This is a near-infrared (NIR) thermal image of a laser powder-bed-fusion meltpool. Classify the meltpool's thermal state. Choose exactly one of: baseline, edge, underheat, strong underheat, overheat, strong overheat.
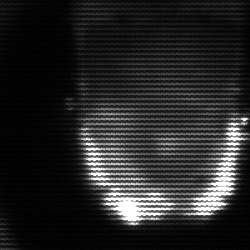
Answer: baseline